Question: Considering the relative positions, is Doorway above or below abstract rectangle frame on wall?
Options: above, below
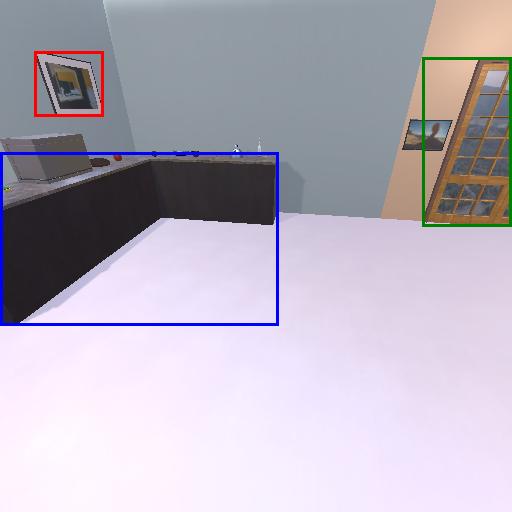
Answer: above